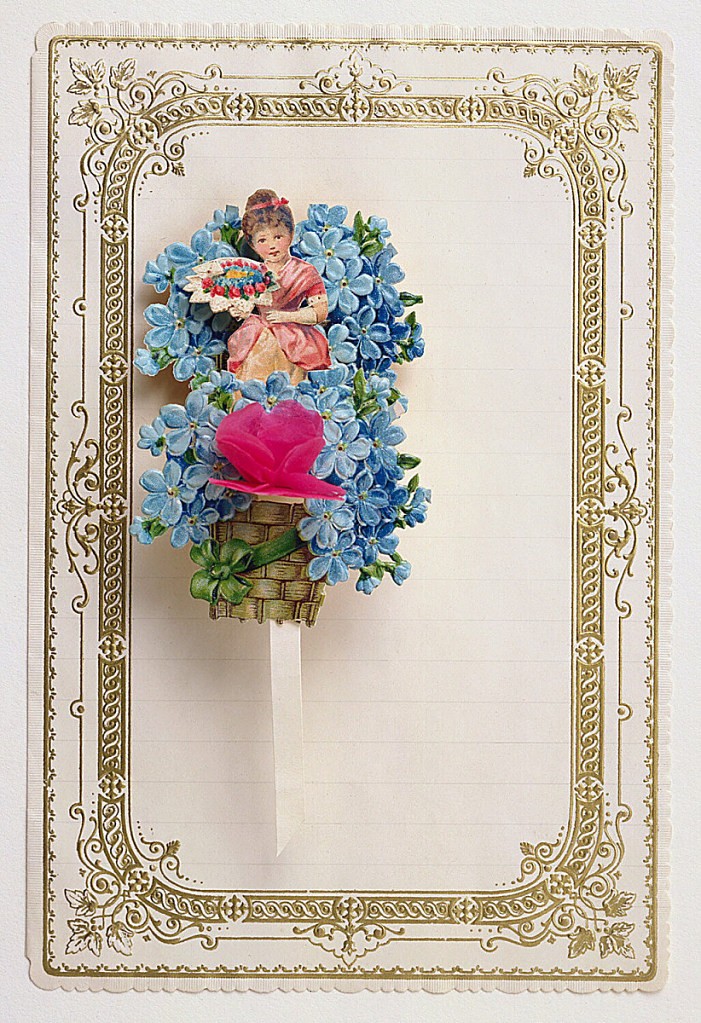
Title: Greeting Card with Forget-Me-Nots
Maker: Unknown, American or German
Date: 1870–80
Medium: Embossed cut paper, printed in gilt and color lithograph on white wove paper
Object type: Greeting card
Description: Inside an ornamented gilt frame is a sheet of lined note paper, with a basket of forget-me-nots, a paper heart and a girl, attached, upper left. On a double sheet of paper, folded in half, horizontally.